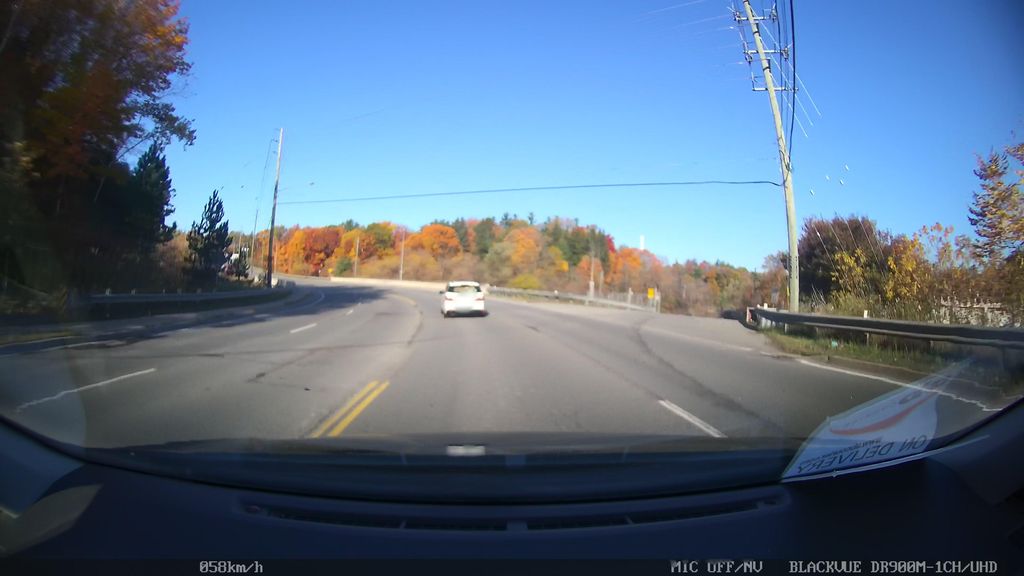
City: toronto